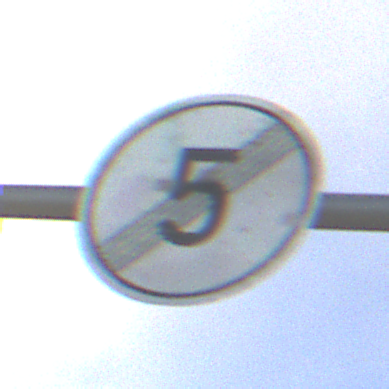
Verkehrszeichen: EndeGeschwindigkeit5
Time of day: SunriseSunset
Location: Outdoor (Nature)
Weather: PartlyCloudy
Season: NotSpecified
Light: Natural